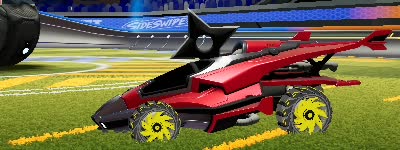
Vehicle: aftershock